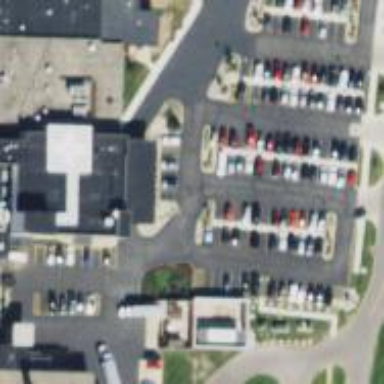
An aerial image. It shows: Entrance designated for emergency ward.